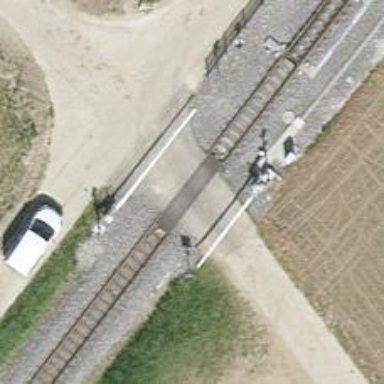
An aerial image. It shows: Level crossing along the railway.